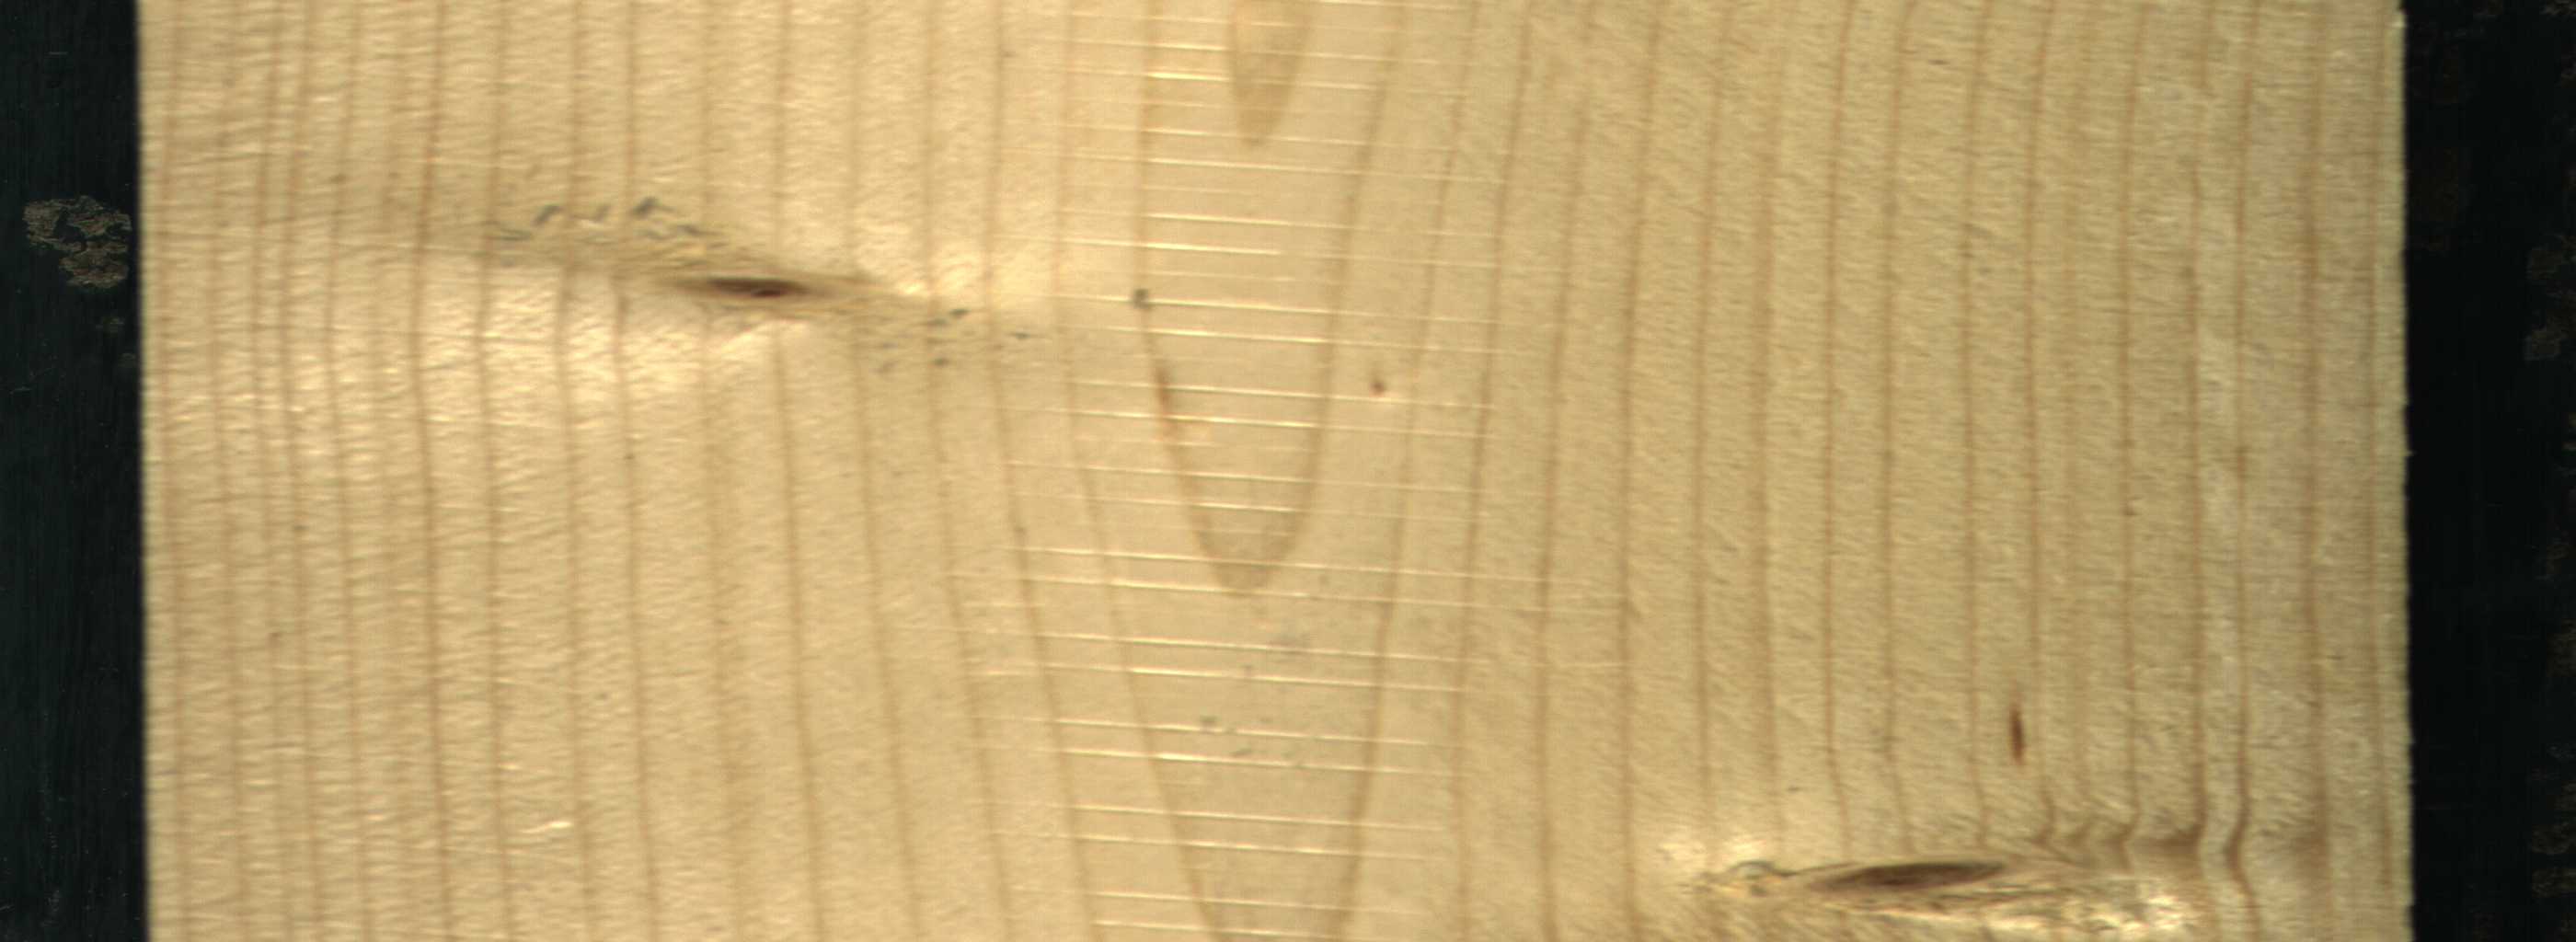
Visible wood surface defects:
resin
Live_Knot
Live_Knot